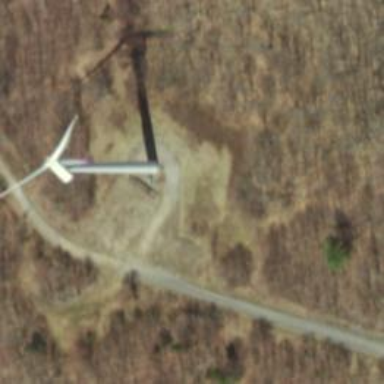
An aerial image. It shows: Wind generator using horizontal axis wind turbines.